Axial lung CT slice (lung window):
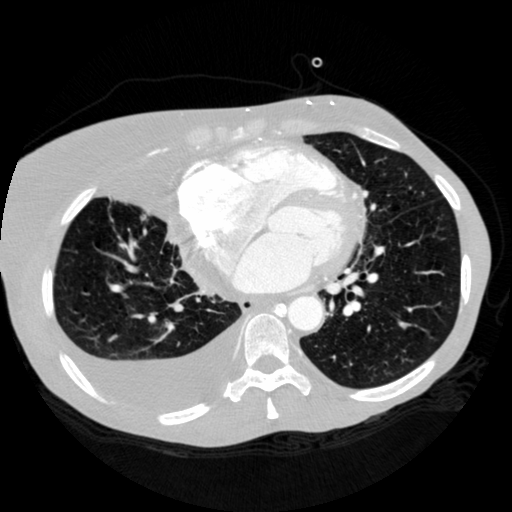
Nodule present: yes
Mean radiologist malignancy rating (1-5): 3